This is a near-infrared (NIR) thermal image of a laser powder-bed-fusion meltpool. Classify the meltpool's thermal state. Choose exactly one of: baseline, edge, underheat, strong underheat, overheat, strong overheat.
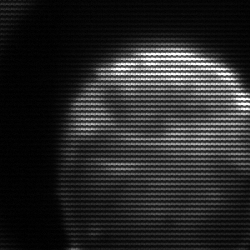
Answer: edge